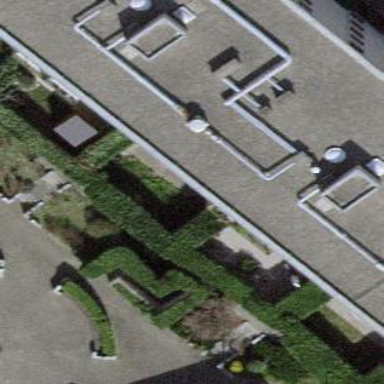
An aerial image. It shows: Garden enclosed by fence.